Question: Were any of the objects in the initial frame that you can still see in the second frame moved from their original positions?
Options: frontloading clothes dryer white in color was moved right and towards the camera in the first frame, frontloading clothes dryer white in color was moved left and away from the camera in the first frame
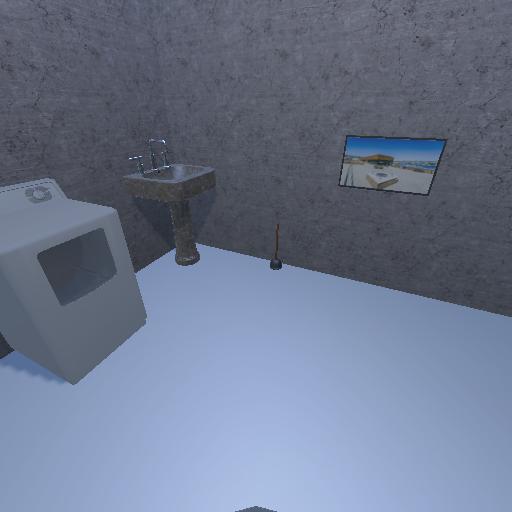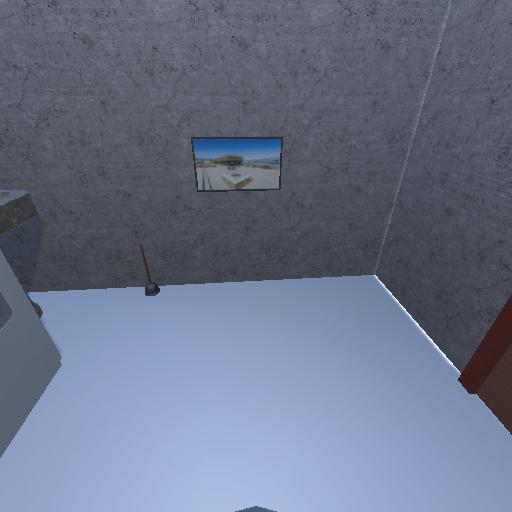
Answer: frontloading clothes dryer white in color was moved right and towards the camera in the first frame